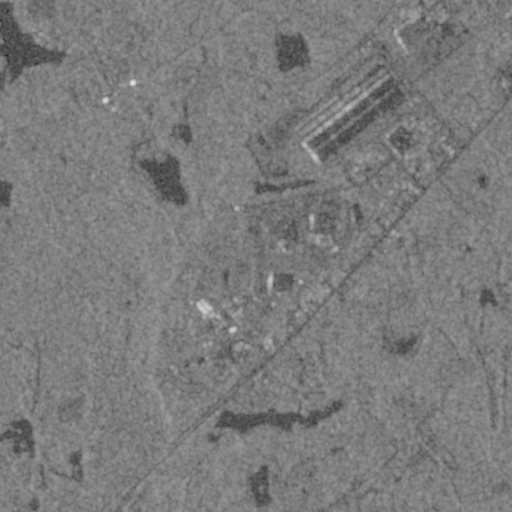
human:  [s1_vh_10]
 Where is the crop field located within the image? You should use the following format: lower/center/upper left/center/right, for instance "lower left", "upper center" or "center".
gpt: The crop field is located in the lower left of the image.
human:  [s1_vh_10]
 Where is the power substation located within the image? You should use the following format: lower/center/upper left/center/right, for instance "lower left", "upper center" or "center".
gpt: The power substation is located in the upper right of the image.
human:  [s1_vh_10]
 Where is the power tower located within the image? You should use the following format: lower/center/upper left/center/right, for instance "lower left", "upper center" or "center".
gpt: The power tower is located in the upper of the image.
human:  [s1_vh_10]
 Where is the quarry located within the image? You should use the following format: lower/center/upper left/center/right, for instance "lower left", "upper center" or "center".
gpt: The quarry is located in the lower right of the image.
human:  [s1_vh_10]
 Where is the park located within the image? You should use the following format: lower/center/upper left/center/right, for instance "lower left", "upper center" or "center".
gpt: There is no park in the image.

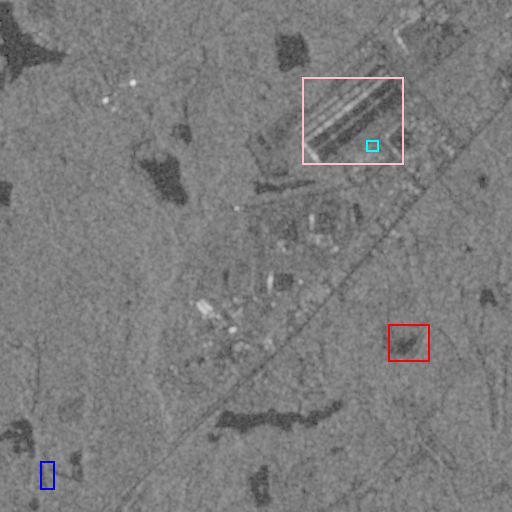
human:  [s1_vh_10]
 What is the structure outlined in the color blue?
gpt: The structure outlined in blue is a crop field.
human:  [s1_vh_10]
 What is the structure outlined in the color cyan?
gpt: The structure outlined in cyan is a power substation.
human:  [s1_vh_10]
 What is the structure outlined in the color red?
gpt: The structure outlined in red is a quarry.
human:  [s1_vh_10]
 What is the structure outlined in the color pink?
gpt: The structure outlined in pink is a building.
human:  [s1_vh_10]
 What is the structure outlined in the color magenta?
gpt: There is no magenta outline.